Field crop: maize
Growth stage: 1
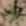
Species: atriplex